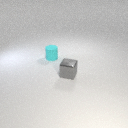
small cyan rubber cylinder behind small gray metal cube